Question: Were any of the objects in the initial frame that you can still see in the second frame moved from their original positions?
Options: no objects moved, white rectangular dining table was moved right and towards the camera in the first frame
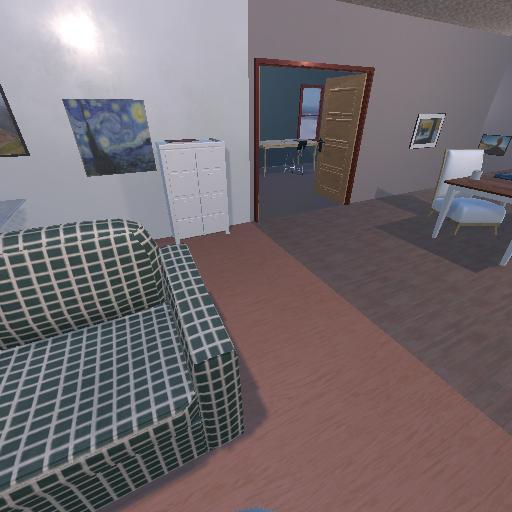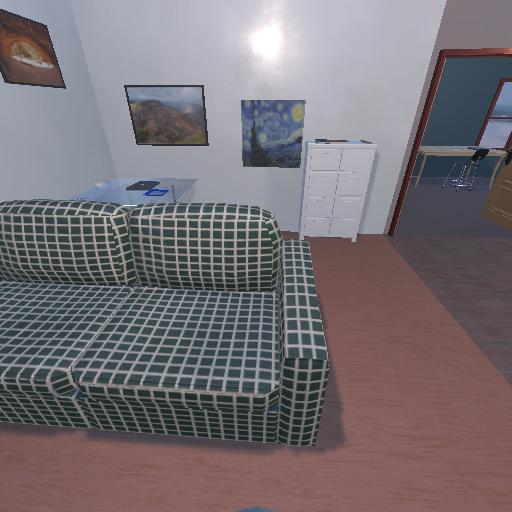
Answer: no objects moved